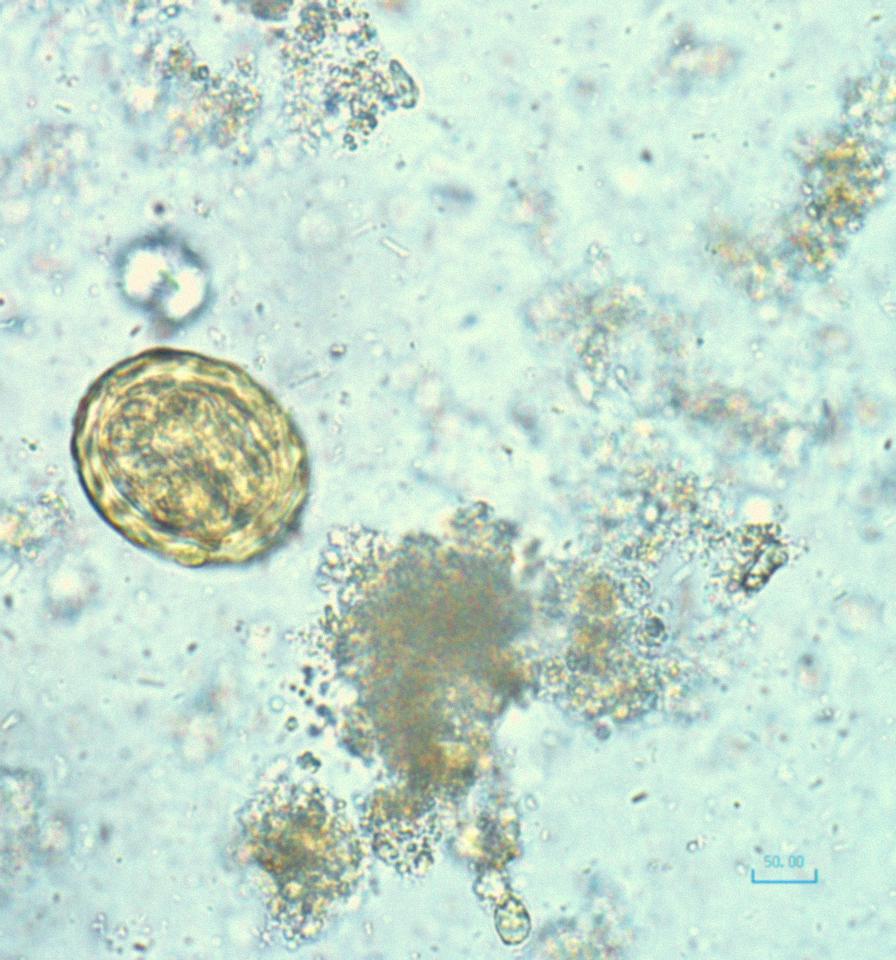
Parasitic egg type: Ascaris lumbricoides